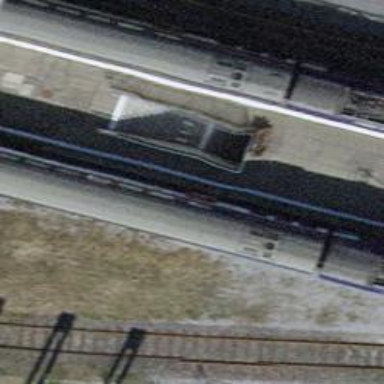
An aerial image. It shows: Public transport stop position along the railway.